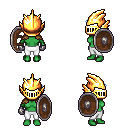
a pixel art fantasy rpg character, female body template, orc, green skin, leather shoulder armor, white pants, white cyan long mohawk hairstyle, gold helm, metal gloves, shield, four views (front, back, left, right), 2x2 character sprite sheet, small pixel art, hard edges, no anti-aliasing